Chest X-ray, PA view. Patient: 4 years old, sex M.
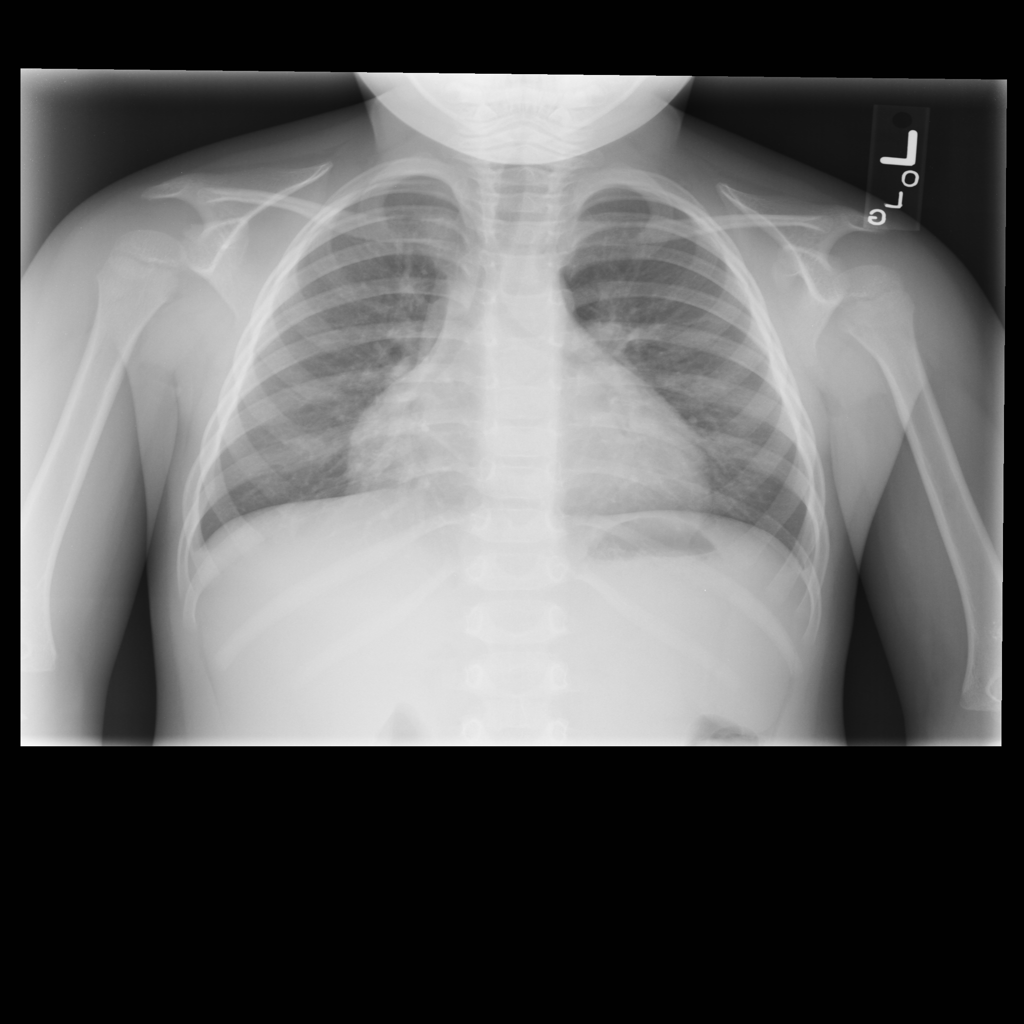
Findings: No Finding